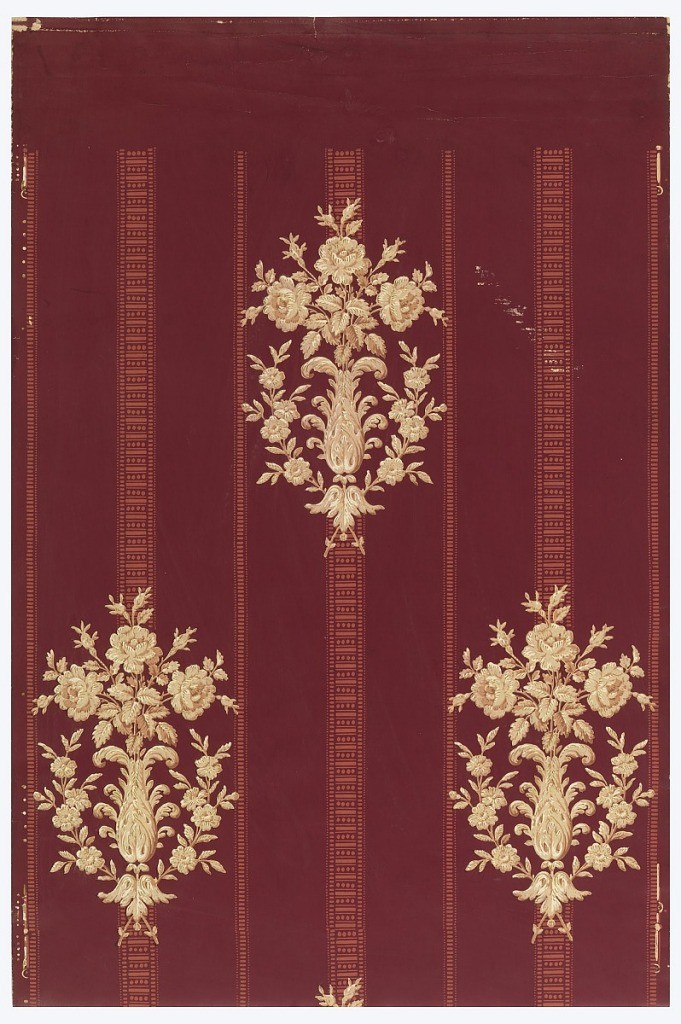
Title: Sidewall
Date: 1875–1900
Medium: Embossed
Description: Embossed rose bouquets printed in shades of off-white, on deep burgundy ground with fine pinkish stripes.